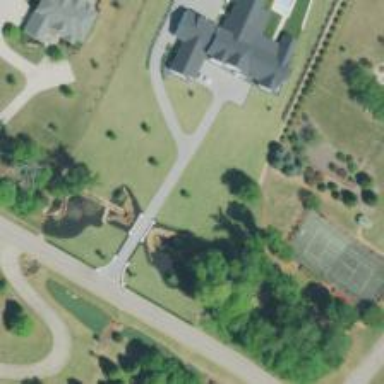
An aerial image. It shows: Driveway leading to service road.